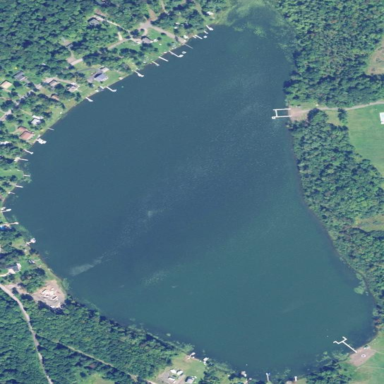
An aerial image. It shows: Lake with natural water.